Field crop: maize
Growth stage: 2
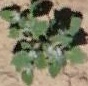
Species: chenopodium